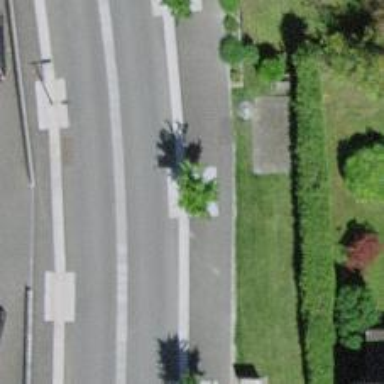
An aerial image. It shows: Broadleaved tree typically found along the streets.